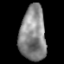
Tissue: lung
Cell type: Epithelial cells
Senescence score: 0.2155
Nuclear area (px): 1394
Mean DAPI intensity: 136.212